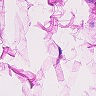
Metastatic tissue present: no